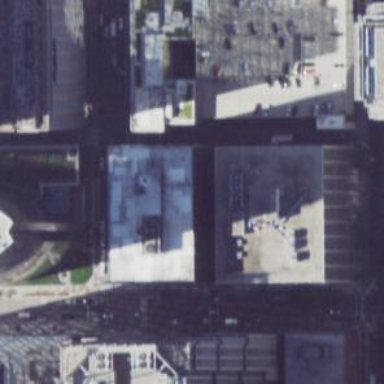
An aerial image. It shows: Office building.